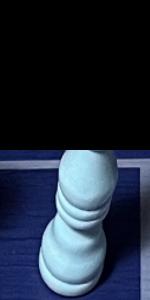
Label: Bishop_White